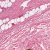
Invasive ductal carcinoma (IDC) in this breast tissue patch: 0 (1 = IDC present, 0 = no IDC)